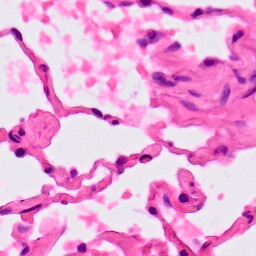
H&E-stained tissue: Lung